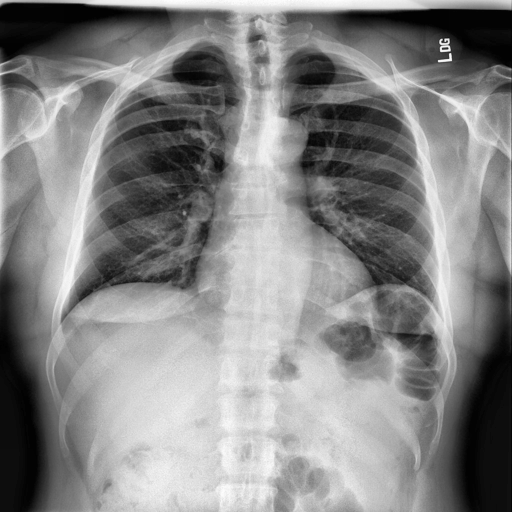
Finding: NORMAL